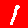
Digit: 1